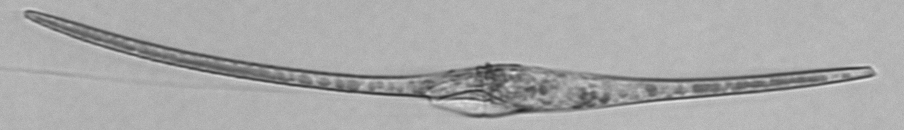
Label: Tripos_fusus